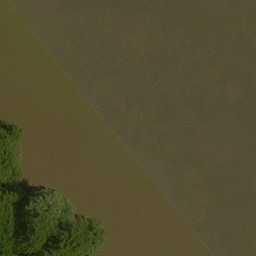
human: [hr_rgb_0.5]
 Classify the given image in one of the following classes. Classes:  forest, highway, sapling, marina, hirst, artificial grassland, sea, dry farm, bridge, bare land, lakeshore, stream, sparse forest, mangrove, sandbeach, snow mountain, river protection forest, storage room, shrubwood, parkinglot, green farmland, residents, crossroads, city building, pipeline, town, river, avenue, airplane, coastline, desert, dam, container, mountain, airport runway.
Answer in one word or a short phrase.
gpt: river protection forest